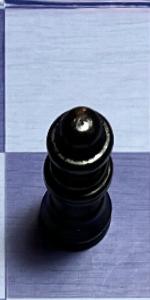
Label: Queen_Black